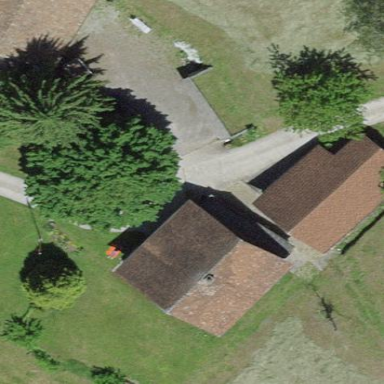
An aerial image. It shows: Farmyard in rural farm setting.